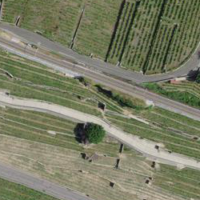
EUNIS habitat code: 24
Species observed at this site:
Erigeron karvinskianus